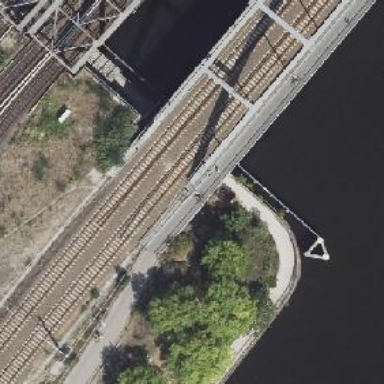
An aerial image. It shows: Arched railway bridge with electrified contact lines.